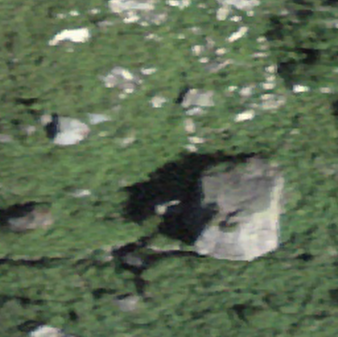
Label: bouldering_area